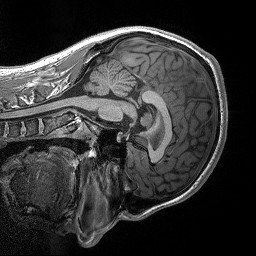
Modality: T1w
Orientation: sagittal
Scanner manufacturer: siemens
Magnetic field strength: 3 T
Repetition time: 2.3 s
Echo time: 0.00298 s